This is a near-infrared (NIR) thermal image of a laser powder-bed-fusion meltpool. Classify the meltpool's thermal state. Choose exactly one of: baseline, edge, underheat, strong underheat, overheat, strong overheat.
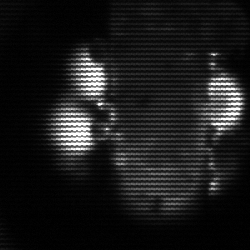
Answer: strong underheat